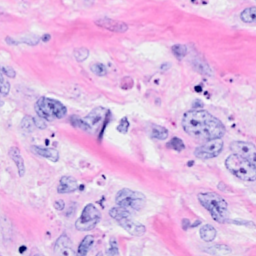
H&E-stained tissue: Breast